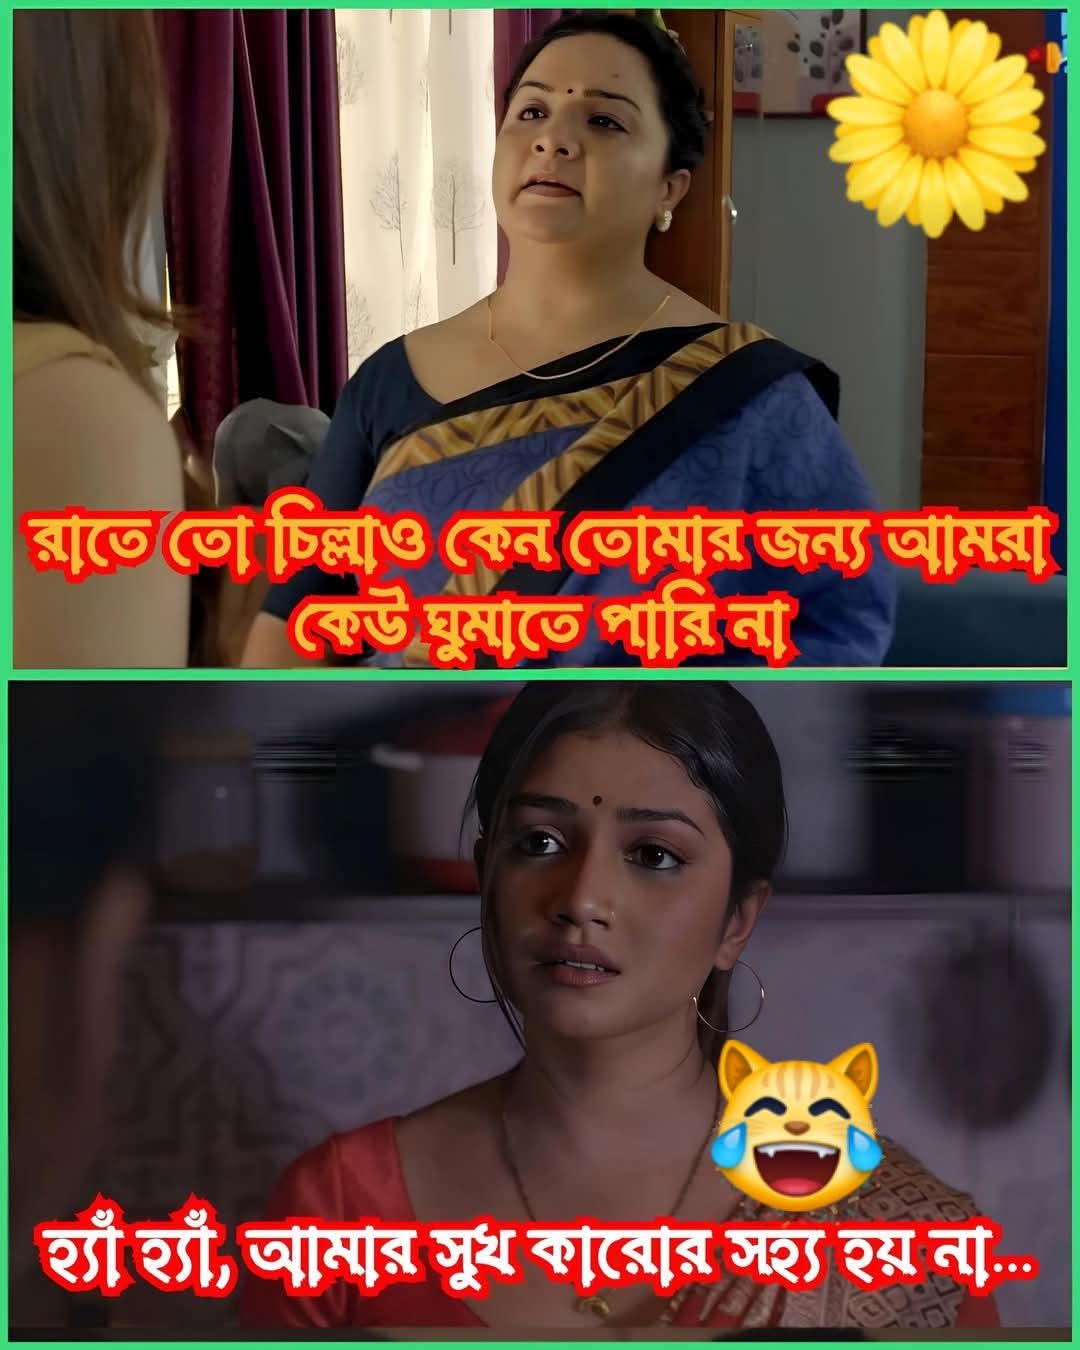
Text: রাতে তো চিল্লাও কেন তোমার জন্য আমরা কেউ ঘুমাতে পারি না
হ্যাঁ হ্যাঁ, আমার সুখ কারোর সহ্য হয় না...
Label: Non Hate